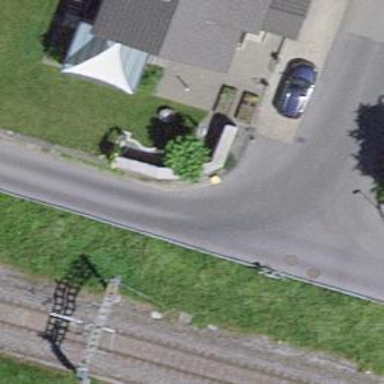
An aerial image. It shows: Post box is visible.